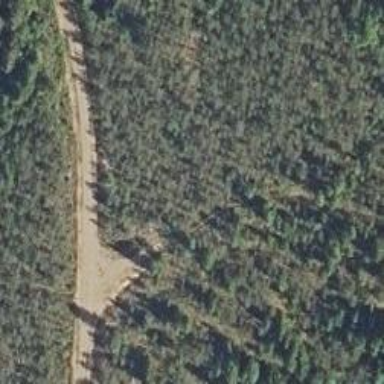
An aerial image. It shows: Track road.